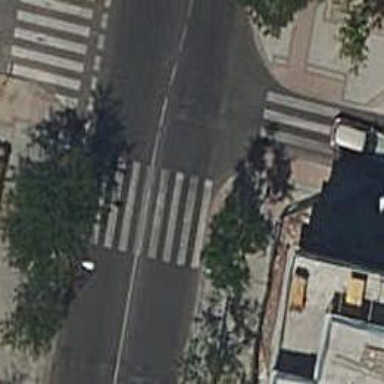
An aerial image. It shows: Pedestrian crossing with zebra markings on the footway.